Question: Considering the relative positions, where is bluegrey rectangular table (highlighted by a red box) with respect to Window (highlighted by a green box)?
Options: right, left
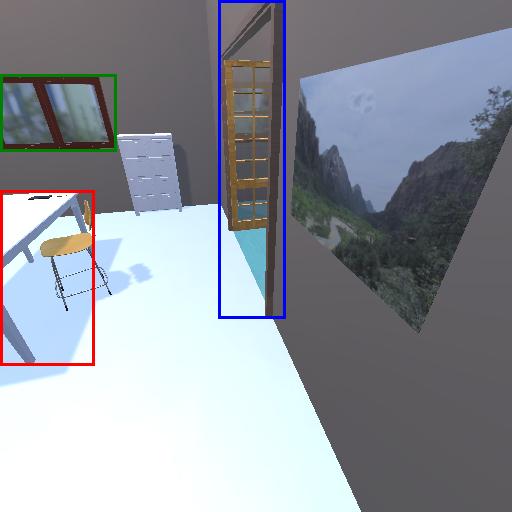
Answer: right